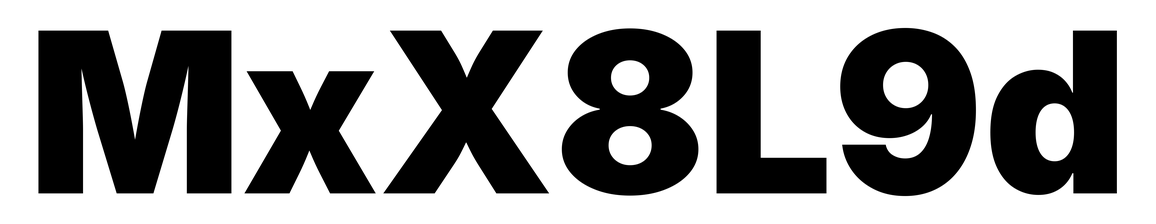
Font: Inter_Black